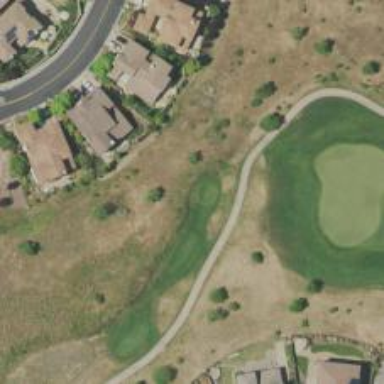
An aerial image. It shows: Golf tee.